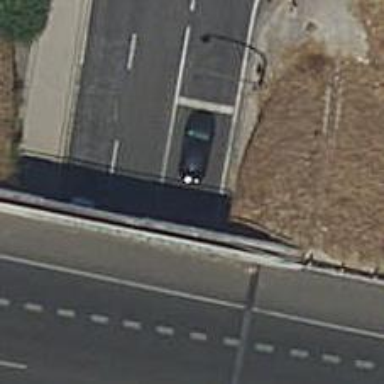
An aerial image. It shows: Tertiary road passing through tunnel.